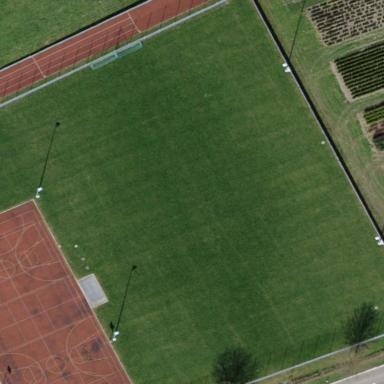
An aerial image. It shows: Soccer pitch with grass surface for leisure land.